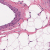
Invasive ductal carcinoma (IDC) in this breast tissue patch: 0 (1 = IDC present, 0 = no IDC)